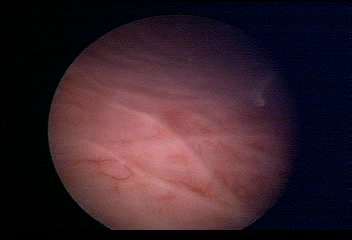
Modality: WLC
Class: Normal mucosa
Bladder cancer association: No